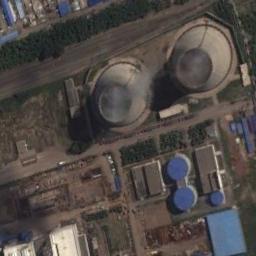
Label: thermal_power_station